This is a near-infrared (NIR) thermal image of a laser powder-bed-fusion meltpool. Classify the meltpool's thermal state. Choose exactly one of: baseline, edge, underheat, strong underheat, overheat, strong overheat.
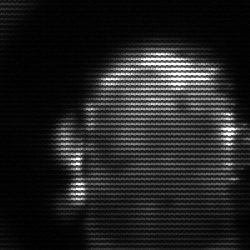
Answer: baseline